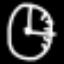
Label: clock